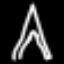
Label: The Eiffel Tower